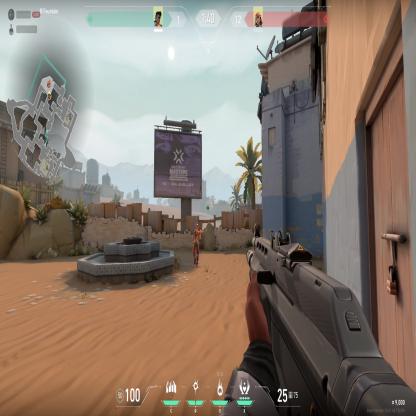
Label: enemy